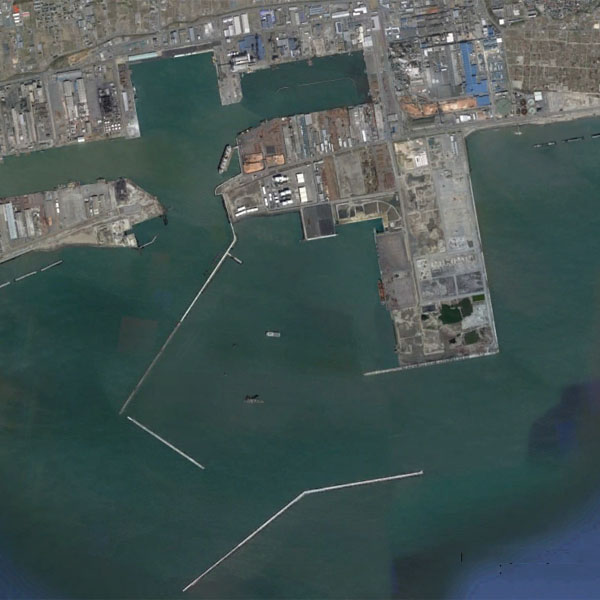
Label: Port